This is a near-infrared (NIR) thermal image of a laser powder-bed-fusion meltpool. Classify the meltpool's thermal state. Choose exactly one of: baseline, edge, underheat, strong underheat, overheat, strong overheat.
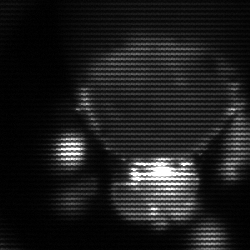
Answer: edge